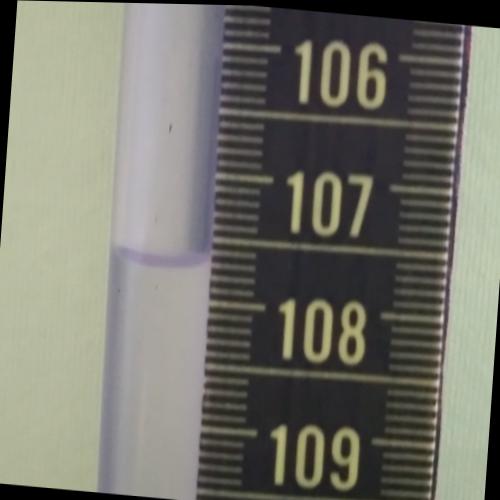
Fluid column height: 107.7 cm